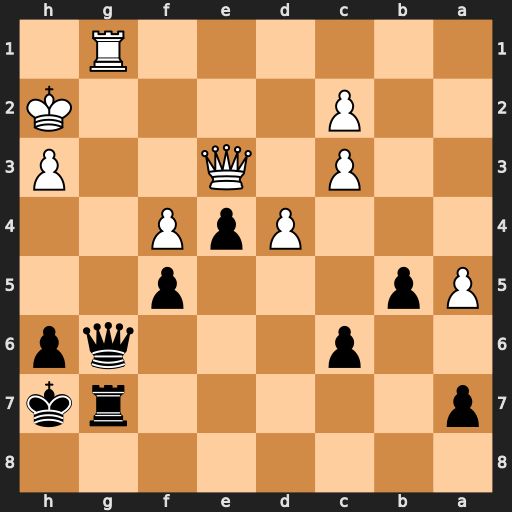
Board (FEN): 8/p5rk/2p3qp/Pp3p2/3PpP2/2P1Q2P/2P4K/6R1
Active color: b
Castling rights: -
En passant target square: -
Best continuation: Qxg1+ Qxg1 Rxg1